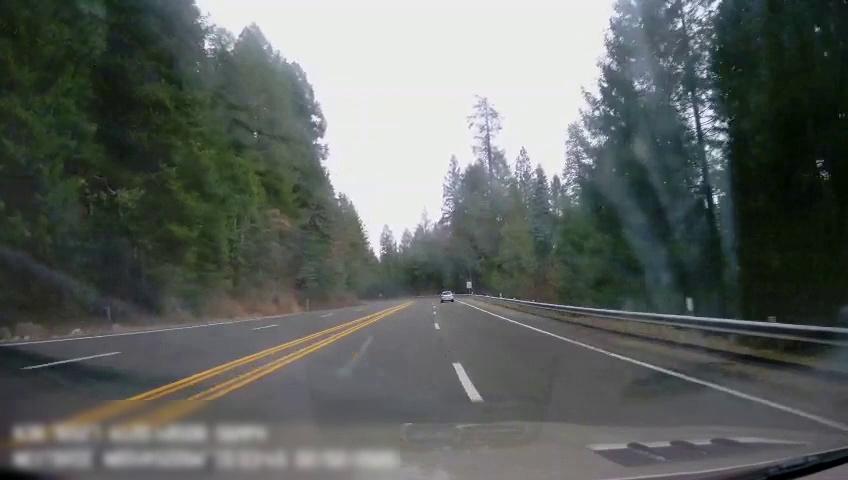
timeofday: Day
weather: Cloudy
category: Drivable Space
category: Vehicles | Car
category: Lanes | Alternate Lane
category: Lanes | Alternate Lane
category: Lanes | Alternate Lane
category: Lanes | Current Lane
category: Lanes | Current Lane
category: Lanes | Alternate Lane